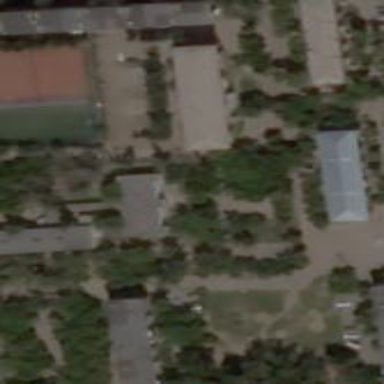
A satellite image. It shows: Kindergarten.